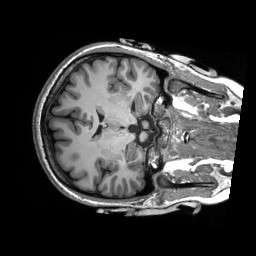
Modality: T1w
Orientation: axial